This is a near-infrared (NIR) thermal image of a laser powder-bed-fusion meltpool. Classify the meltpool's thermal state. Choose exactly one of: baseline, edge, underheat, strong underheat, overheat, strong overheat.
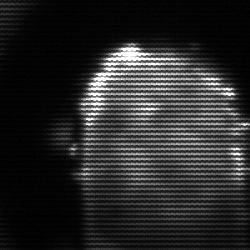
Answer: baseline